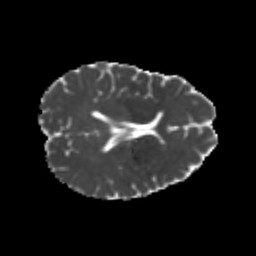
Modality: MD
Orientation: axial
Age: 24
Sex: female
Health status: healthy
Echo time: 0.074 s